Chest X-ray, AP view. Patient: 47 years old, sex F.
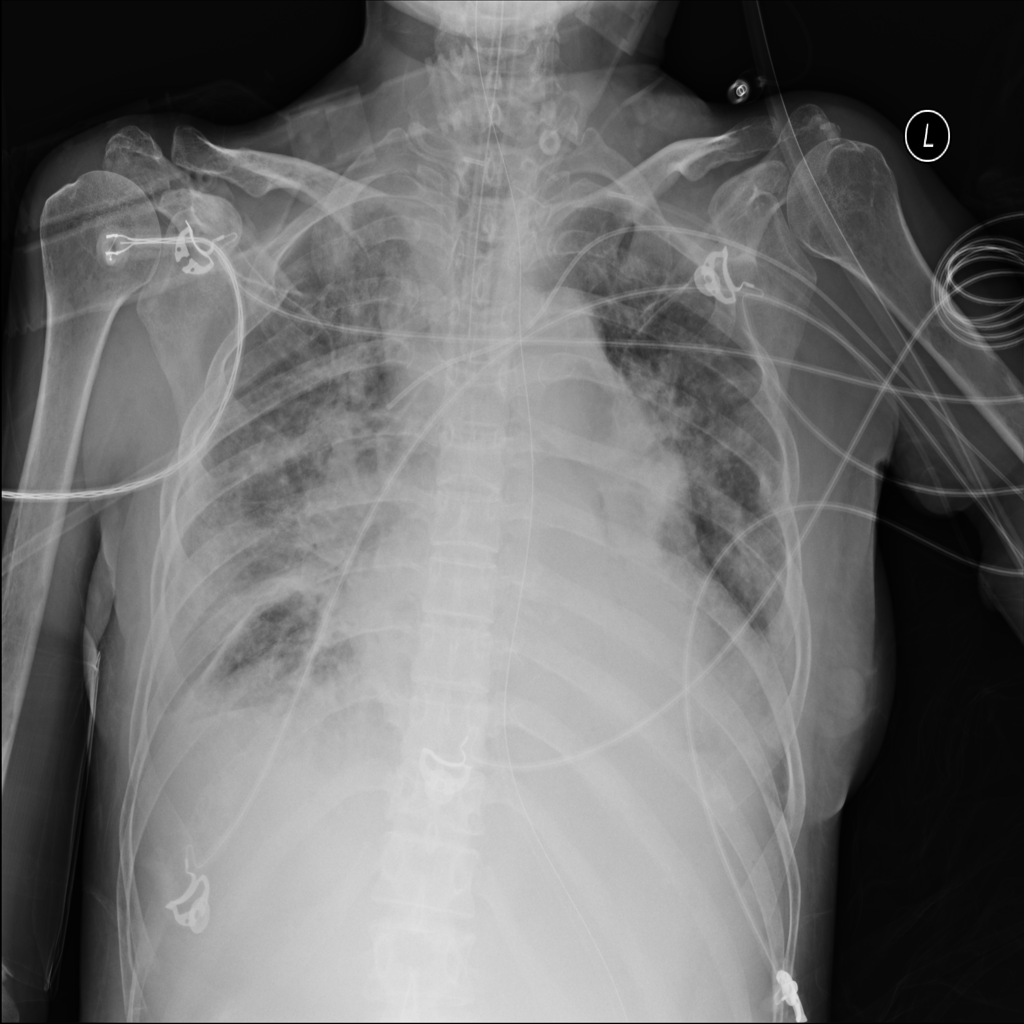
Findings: Atelectasis, Consolidation, Infiltration